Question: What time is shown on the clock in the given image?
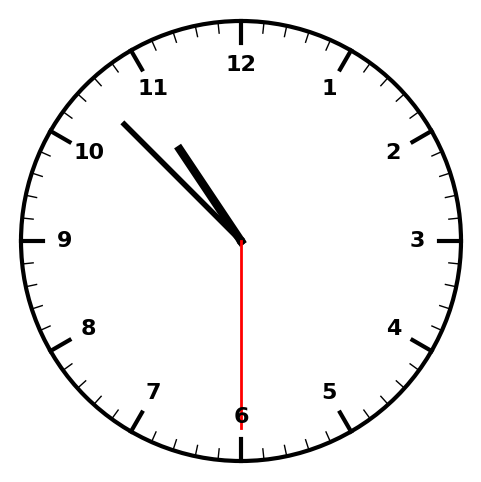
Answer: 10:52:30